Question: I want to pass a value into my python script, as shown in the below image

Where, xyz would be my python file which requires the abc value.
How do I do this and access the abc value in xyz.py?
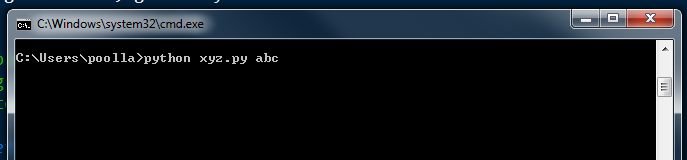
Answer: You can try like this,
'''
#!/usr/bin/python
import sys
print 'Argument List:', str(sys.argv)
'''